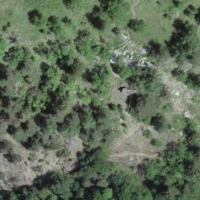
EUNIS habitat code: 23
Species observed at this site:
Lycaena phlaeas
Lysandra coridon
Issoria lathonia
Oecanthus pellucens
Pieris napi
Lysandra bellargus
Argynnis paphia
Parnassius apollo